Field crop: tomato
Growth stage: 2
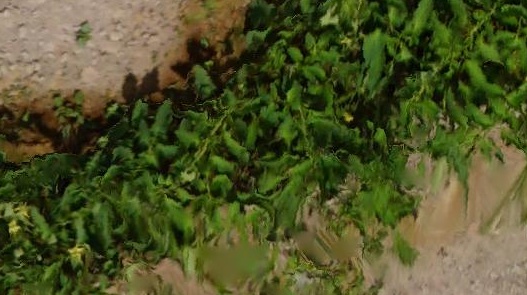
Species: tomato